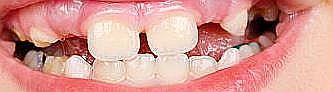
Condition: hypodontia